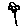
Label: flower